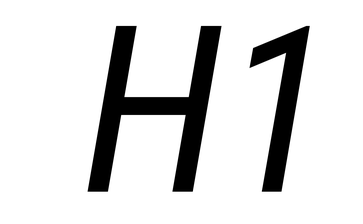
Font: Roboto-Italic_Condensed_Italic